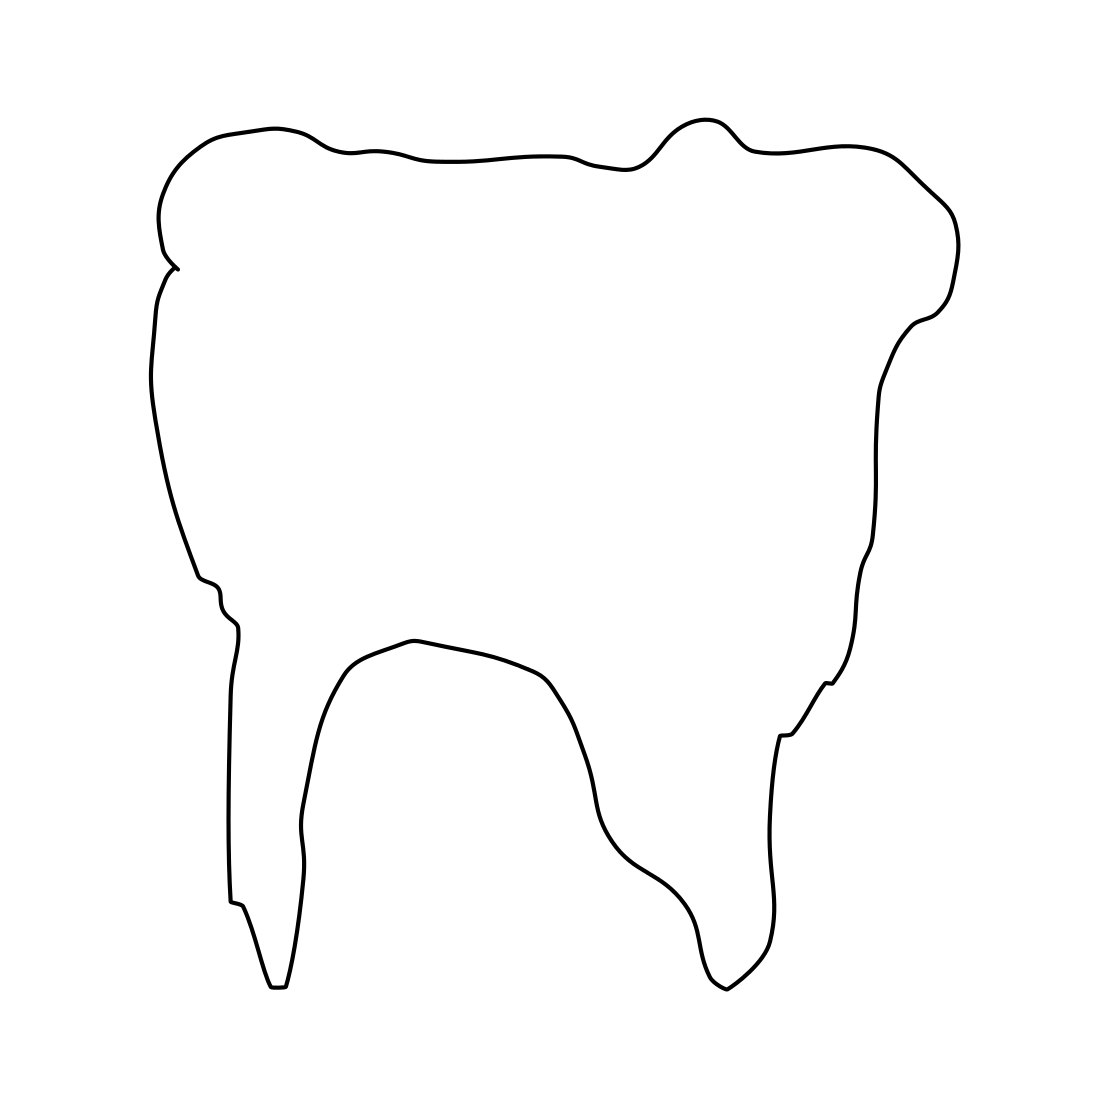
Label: tooth